Question: I am using bootstrap and the page width is NOT fixed.
I would like to display a contact form div (grey box below) like this:

So the grey contact form is sort of floating over the blue and white divs.
Thanks!
Here's what I have been trying to do: <URL>
'''
<div class="header">
Header
</div>
<div class="content">
<div class="bluediv">
Some text here
</div>
<div class="whitediv">
Some more text here
</div>
<div class="contactform">
Contact Form<br/><br/><br/><br/>
</div>
</div>
body{
padding: 20px;
}
.header{
height: 50px;
background-color: green;
}
.content{}
.bluediv{
height: 150px;
background-color: #AFEEEE;
}
.whitediv{
height: 180px;
background-color: #FFF;
}
.contactform{
background-color: grey;
width: 100px;
position: absolute;
}
'''
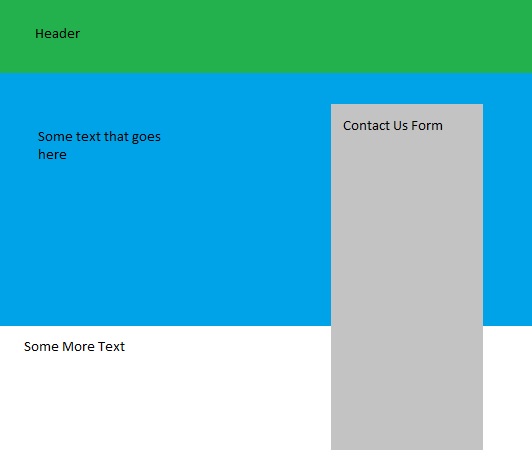
Answer: In terms of your jfiddle example, all you need to add is a right and a top.
'''
.contactform{
right:50px;
top:100px;
background-color: grey;
width: 100px;
position: absolute;
}
'''
<URL>